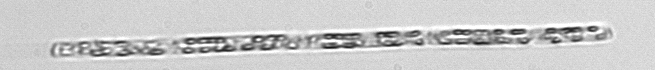
Label: Dactyliosolen_fragilissimus